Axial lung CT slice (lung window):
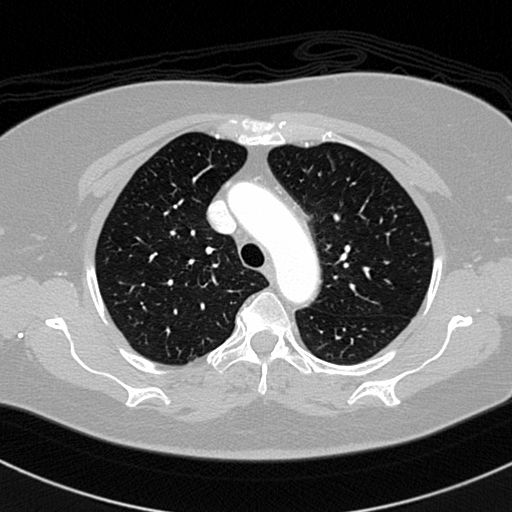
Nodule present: no